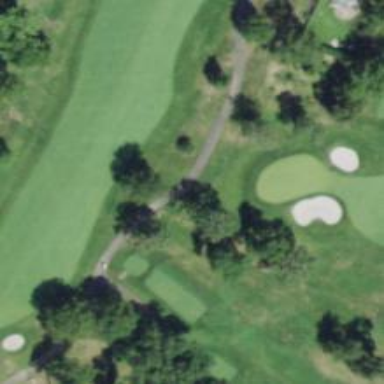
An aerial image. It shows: Path for both road and golf.